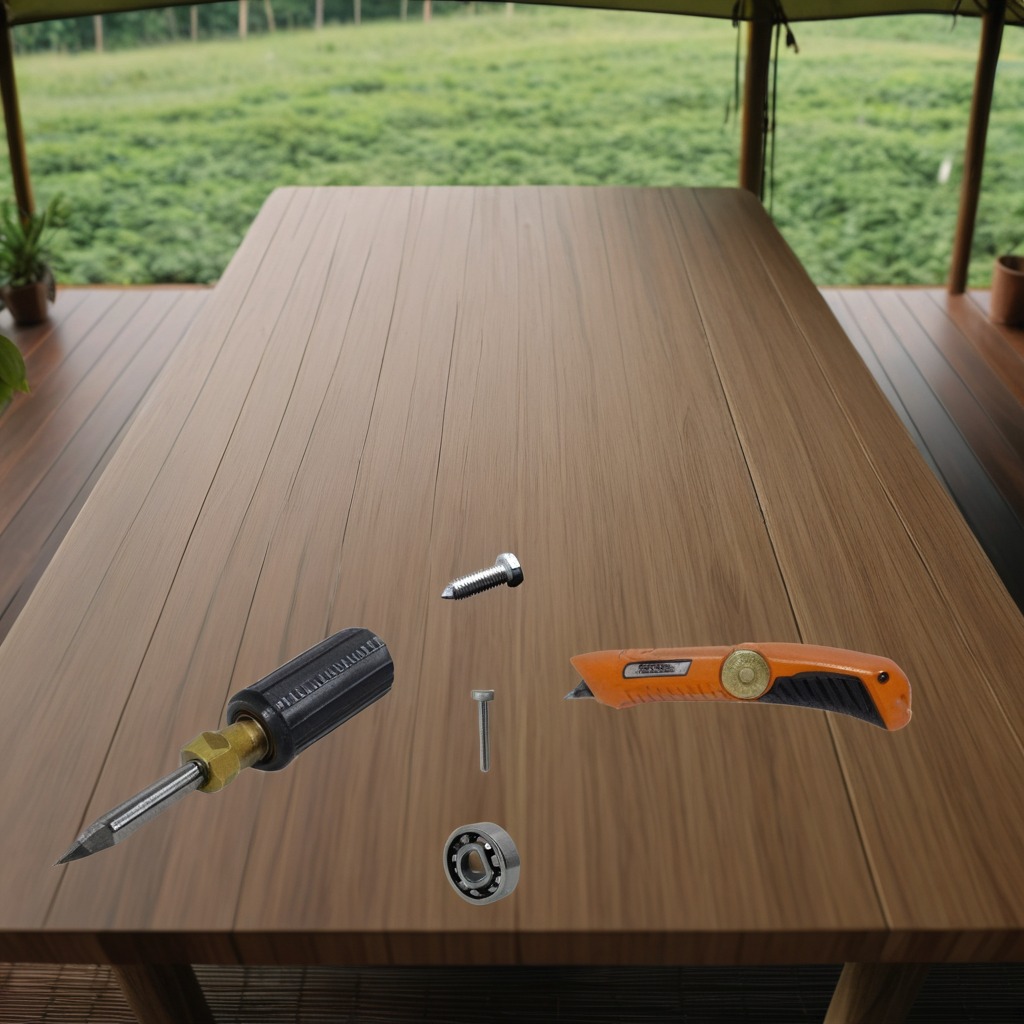
A ball bearing, a utility knife, a machine screw, an iron nail, and a screwdriver are lying on the wooden table.